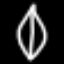
Label: leaf